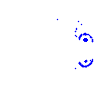
Particle: kaon